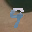
Label: 9